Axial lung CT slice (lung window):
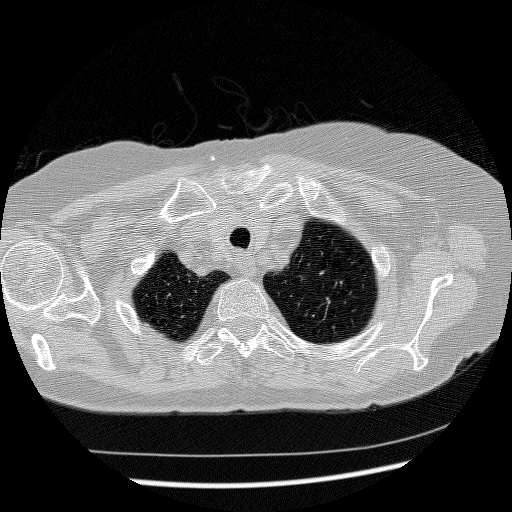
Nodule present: no